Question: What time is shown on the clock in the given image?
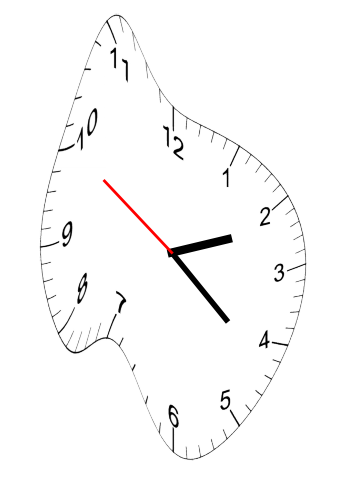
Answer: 02:21:50